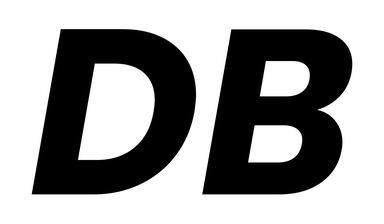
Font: Poppins-BoldItalic